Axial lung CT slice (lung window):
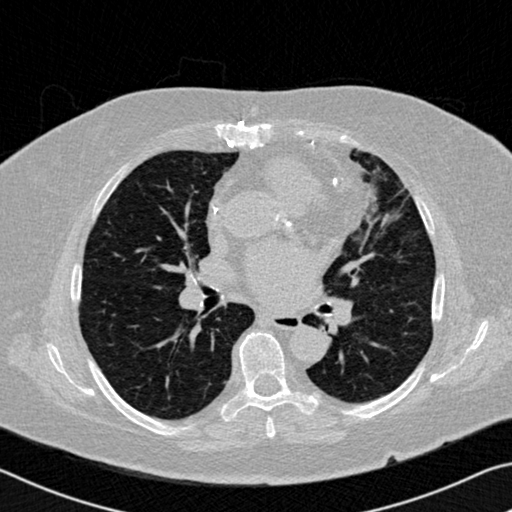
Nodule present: no